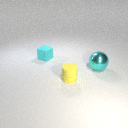
small cyan rubber cube to the left of small yellow rubber cylinder